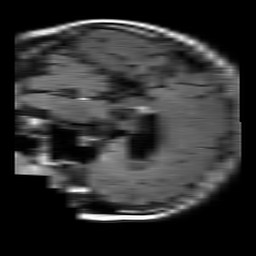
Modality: FLAIR
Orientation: sagittal
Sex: female
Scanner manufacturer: philips
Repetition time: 11 s
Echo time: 0.125 s